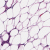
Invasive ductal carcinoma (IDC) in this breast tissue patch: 0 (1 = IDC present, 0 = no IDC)